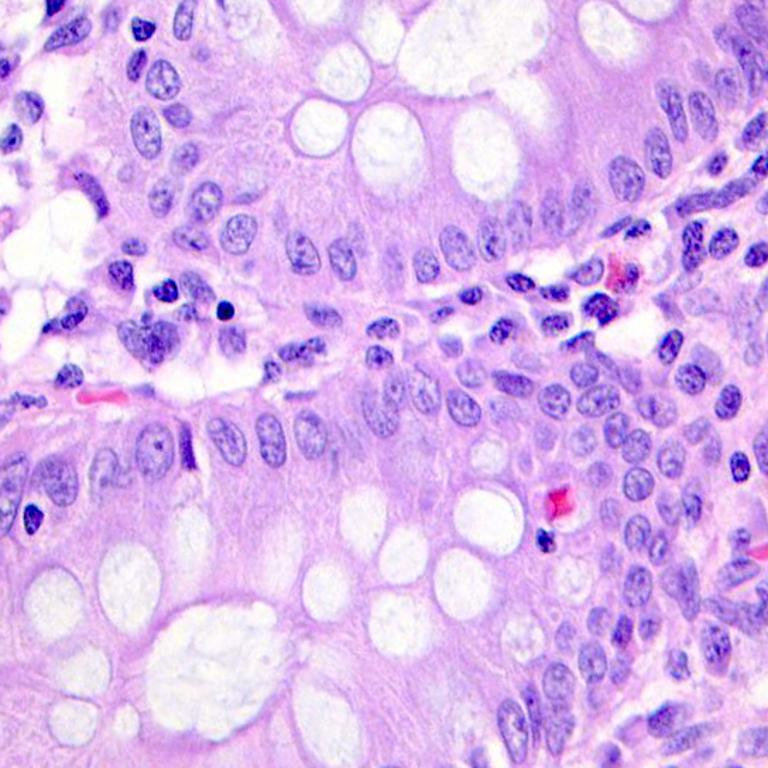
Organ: colon
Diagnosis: benign